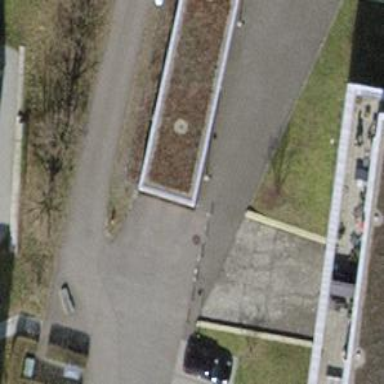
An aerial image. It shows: Parking entrance.